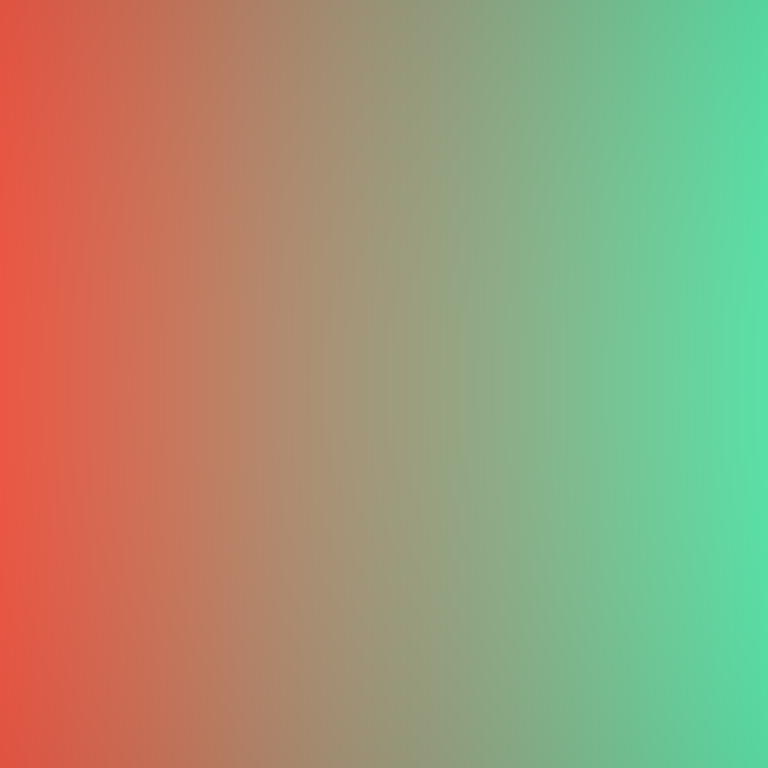
Abstract light effect, smooth gradient from warm red to cool teal, calm atmosphere, soft blend, no room, no furniture, no objects.